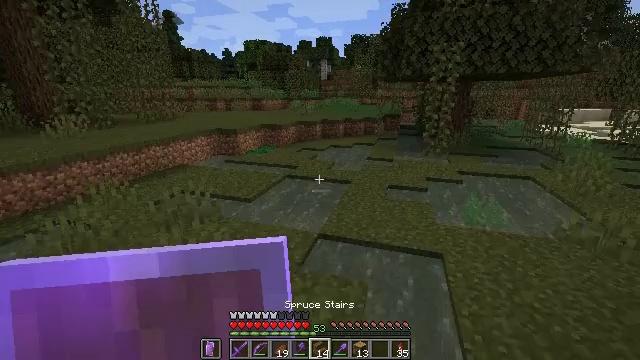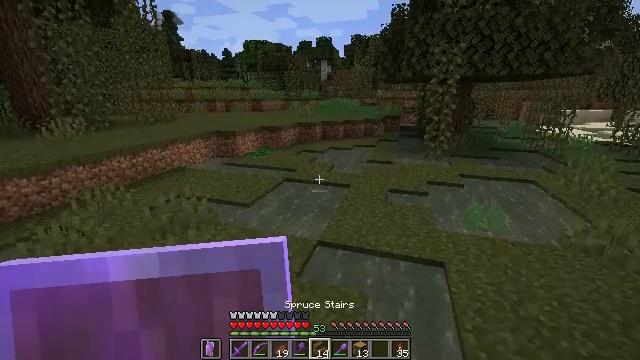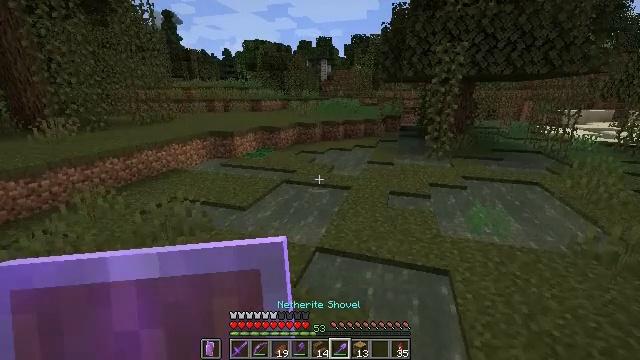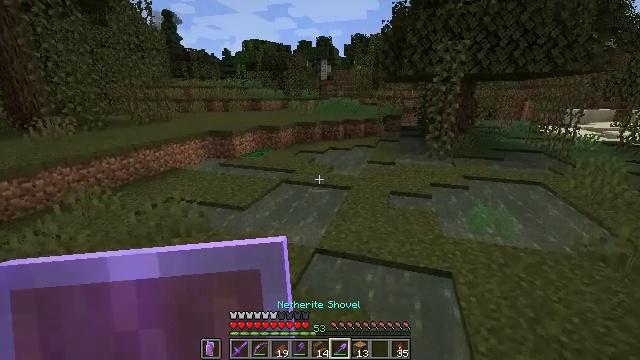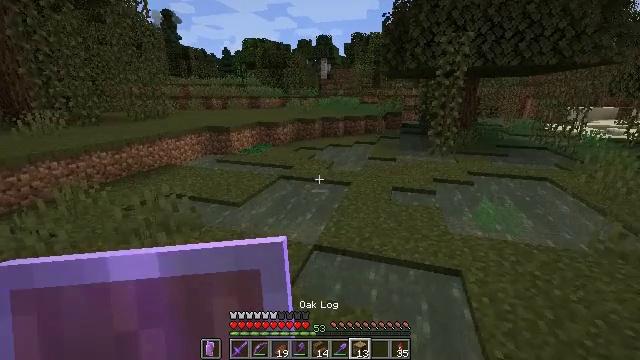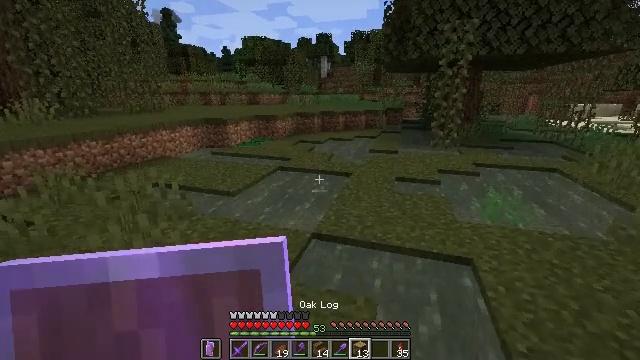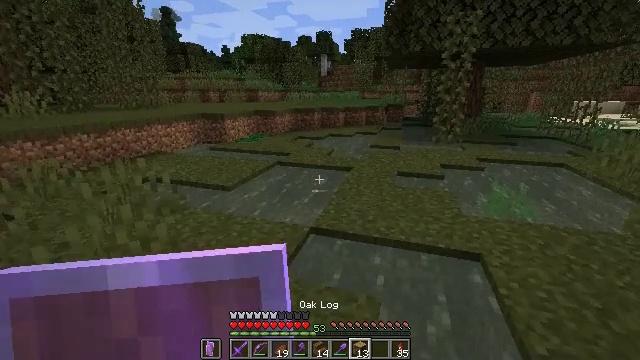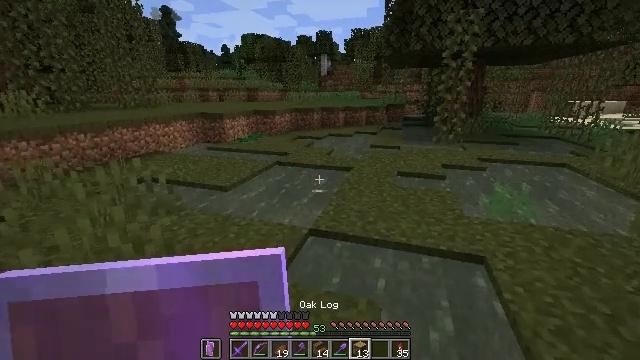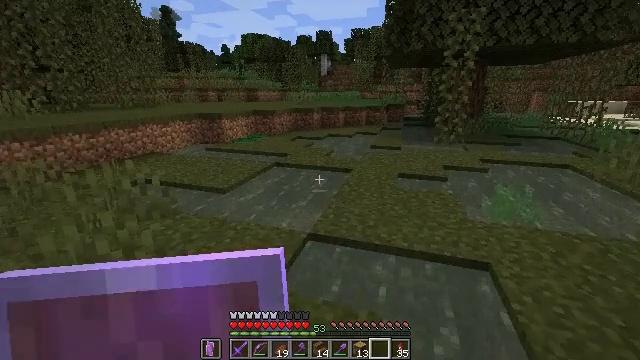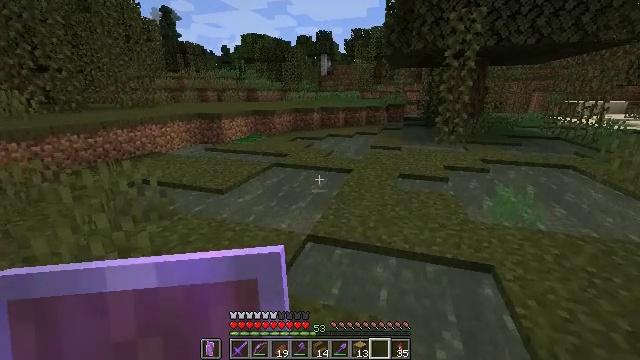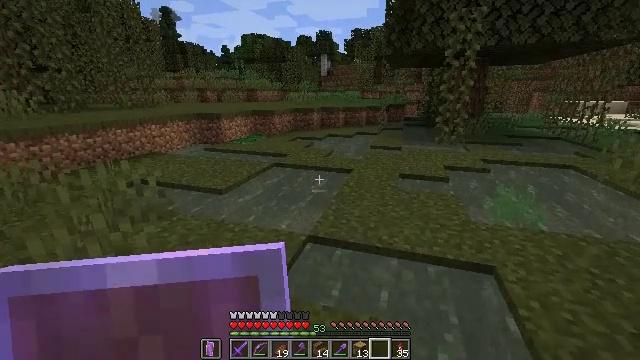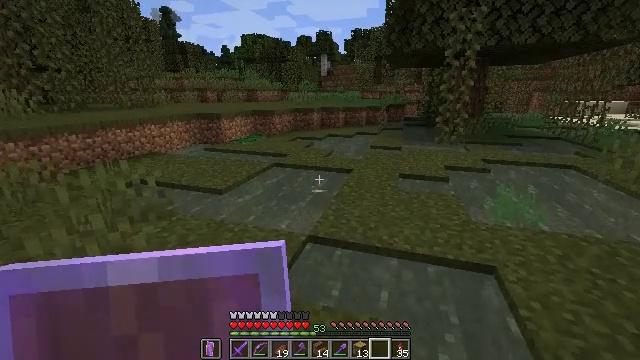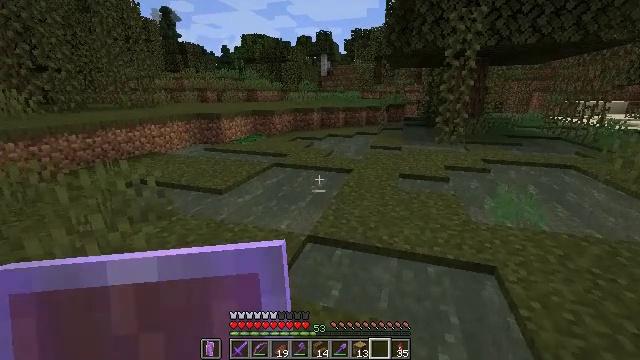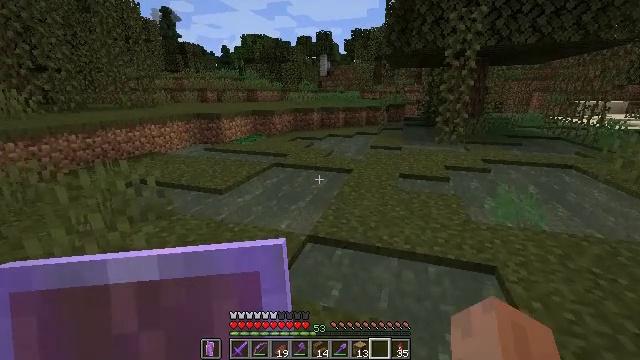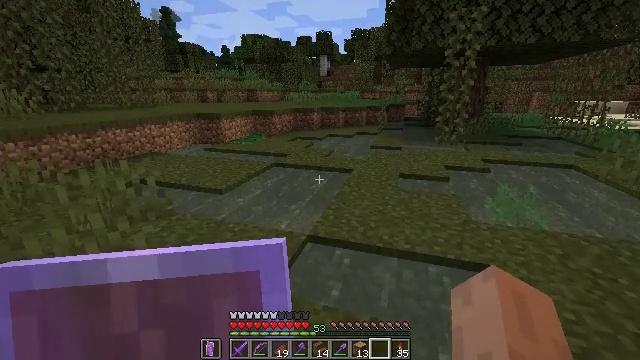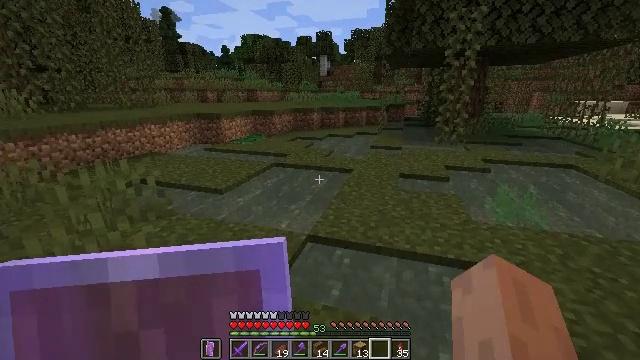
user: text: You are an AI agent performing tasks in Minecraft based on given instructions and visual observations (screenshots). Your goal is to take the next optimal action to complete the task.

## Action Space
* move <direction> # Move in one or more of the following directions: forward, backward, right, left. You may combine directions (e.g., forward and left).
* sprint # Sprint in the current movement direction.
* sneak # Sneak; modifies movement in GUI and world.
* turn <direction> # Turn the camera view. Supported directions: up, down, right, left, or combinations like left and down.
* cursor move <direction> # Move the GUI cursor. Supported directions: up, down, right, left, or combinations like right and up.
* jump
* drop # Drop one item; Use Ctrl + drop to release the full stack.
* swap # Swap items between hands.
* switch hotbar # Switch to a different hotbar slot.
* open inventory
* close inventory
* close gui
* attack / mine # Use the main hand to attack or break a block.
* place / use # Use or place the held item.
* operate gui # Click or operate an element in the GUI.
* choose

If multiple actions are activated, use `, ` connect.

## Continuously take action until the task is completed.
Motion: motion action
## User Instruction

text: Gather spruce log by chopping the tree.
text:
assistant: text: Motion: move forward
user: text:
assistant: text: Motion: move forward
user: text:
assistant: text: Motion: move forward
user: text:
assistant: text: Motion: no_op
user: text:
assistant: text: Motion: no_op
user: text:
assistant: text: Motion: no_op
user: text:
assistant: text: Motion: no_op
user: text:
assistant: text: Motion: no_op
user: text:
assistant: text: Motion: no_op
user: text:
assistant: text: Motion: no_op
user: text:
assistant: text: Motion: no_op
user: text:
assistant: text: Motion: no_op
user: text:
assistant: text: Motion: no_op
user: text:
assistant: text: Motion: no_op
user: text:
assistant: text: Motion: no_op
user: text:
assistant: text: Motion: no_op
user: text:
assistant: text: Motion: no_op
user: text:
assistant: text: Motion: no_op
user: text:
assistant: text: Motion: no_op
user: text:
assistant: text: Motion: no_op
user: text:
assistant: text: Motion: no_op
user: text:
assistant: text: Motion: no_op
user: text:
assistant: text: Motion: no_op
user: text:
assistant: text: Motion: no_op
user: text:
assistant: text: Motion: no_op
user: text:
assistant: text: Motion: no_op
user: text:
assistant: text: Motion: no_op
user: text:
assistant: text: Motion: no_op
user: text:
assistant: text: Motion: no_op
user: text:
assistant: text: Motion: no_op